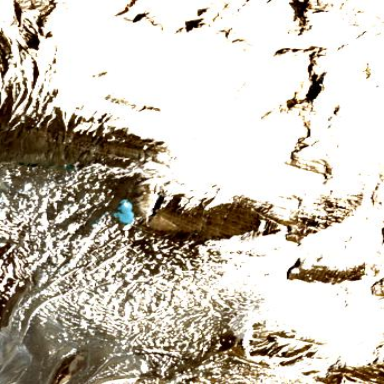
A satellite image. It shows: Stunning view of glacier.